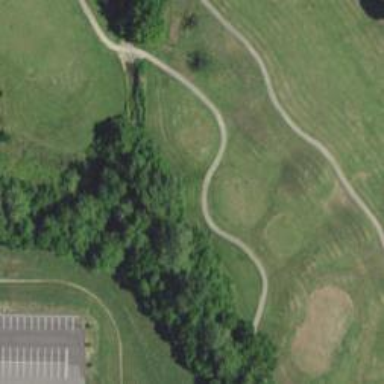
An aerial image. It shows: Path used for both walking and golf.